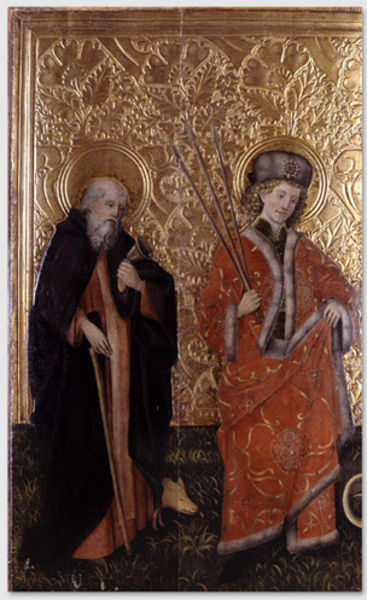
Titel: Die Heiligen Antonius Eremita und Sebastian
Künstler: Malerfamilie Murer
Standort: Karlsruhe
Institution: Staatliche Kunsthalle Karlsruhe
Schlagwörter: baum, blätter, flügel, gemälde, gott, hand, kopf, laub, mann, umhang, weiß, bäume, gelb, grün, menschen, ausschnitt, blume, blumen, braun, frau, frisur, grau, haar, hintergrund, holz, hut, kleid, männer, nase, orange, schwarz, stirn, symbol, blick, gras, hund, rasen, rot, tier, tiere, wiese, haube, hochformat, malerei, muster, ornament, teppich, alt, bart, blond, jung, kappe, mütze, falten, gesicht, hermelin, johannes, kleidung, kragen, mensch, pelz, rahmen, stehen, bild, bildnis, horn, hände, gräser, halme, horizont, gehen, kirche, boden, bestickt, figur, gewand, gold, haare, mantel, stehend, drei, gewänder, paar, personen, blatt, pflanzen, gotik, krone, locken, rechts, wald, stock, ranken, fell, relief, bilderrahmen, zwei, gehstock, stab, rand, figuren, rad, bischof, church, hands, hat, king, könig, lanze, men, people, priest, red, religious, robes, white, tafel, black, figures, gilded, golden, gray, grey, hair, nose, old, robe, three, wall, yellow, detail, zwei personen, glatze, dekor, floral, ornamente, two, metall, brown, wooden, foto, gefäß, lamm, schwein, alter, greis, buch, fuss, vergoldet, glaube, religion, links, detailliert, jugend, seite, stöcke, mäntel, stiefel, brokat, jagd, altar, aufmerksamkeit, buchseite, zacken, ehepaar, jüngling, pelzkragen, heiligenschein, wood, stäbe, glocke, nimbus, jesus, christlich, angel, man, mittelalter, krönung, messe, religiös, head, mönch, heiliger, lanzen, umhänge, boy, eyes, feet, metal, young man, jagt, könige, heilige, speer, speere, fresko, pelzmütze, grass, light, pelzkappe, grund, wanderstab, jünger, gepresst, goldrand, heilig, ornamentik, maria, frame, gilt, trim, hirte, fur, mouth, dog, schlagen, punziert, rute, beard, old man, petrus, saint, pfeil, ziseliert, curls, pair, goldgrund, ikone, pfeile, glück, altarbild, purpur, aureole, josef, insignien, zepter, attribut, prägung, russisch, heiligenbild, pusten, ancient, cape, cloak, stick, trompete, bald, shine, stifter, engraving, prächtig, prunkvoll, halo, heiligenscheine, ferkel, schweinchen, triptychon, apostel, stocj, cane, sebastian, part, byzanz, bärtiger mann, fresco, blattgold, cold, reliquiar, ziselierung, punzen, byzantinisch, goldblech, andreas, heiliger sebastian, orthodox, christian, hohannes, joseph, dreizack, ziselieren, glorien, spies, kirchenmalerei, saints, gewandung, arrow, staff, mural, spears, ruten, russian, wheel, antonius, ergeben, bleck, mmütze, hor, grei, engraved, icon, holy, spear, linke, hörrohr, arrows, ila, l, lance, hupe, 2 personen, halos, pig, century, haloes, white hair, 3, embossed, baar, heiligerschein, lönig, petrus und sebastian, aposten, pfeilie, heioligenschein, antionius, selbastian, petur, spaulus, reliqui, prägen, pfewile, hearing aid, foil, scetre, pressed, drei pfeile, usaints, männer+pelz, 6th century